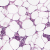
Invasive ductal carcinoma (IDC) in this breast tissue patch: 0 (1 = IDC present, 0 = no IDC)